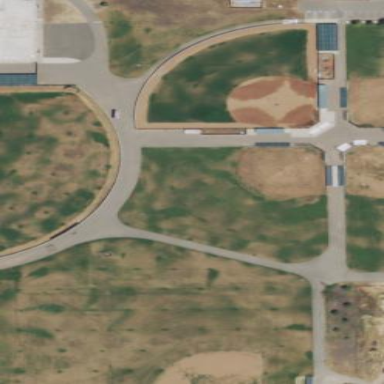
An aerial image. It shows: Pitch designated for baseball and softball activities.